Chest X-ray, AP view. Patient: 61 years old, sex F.
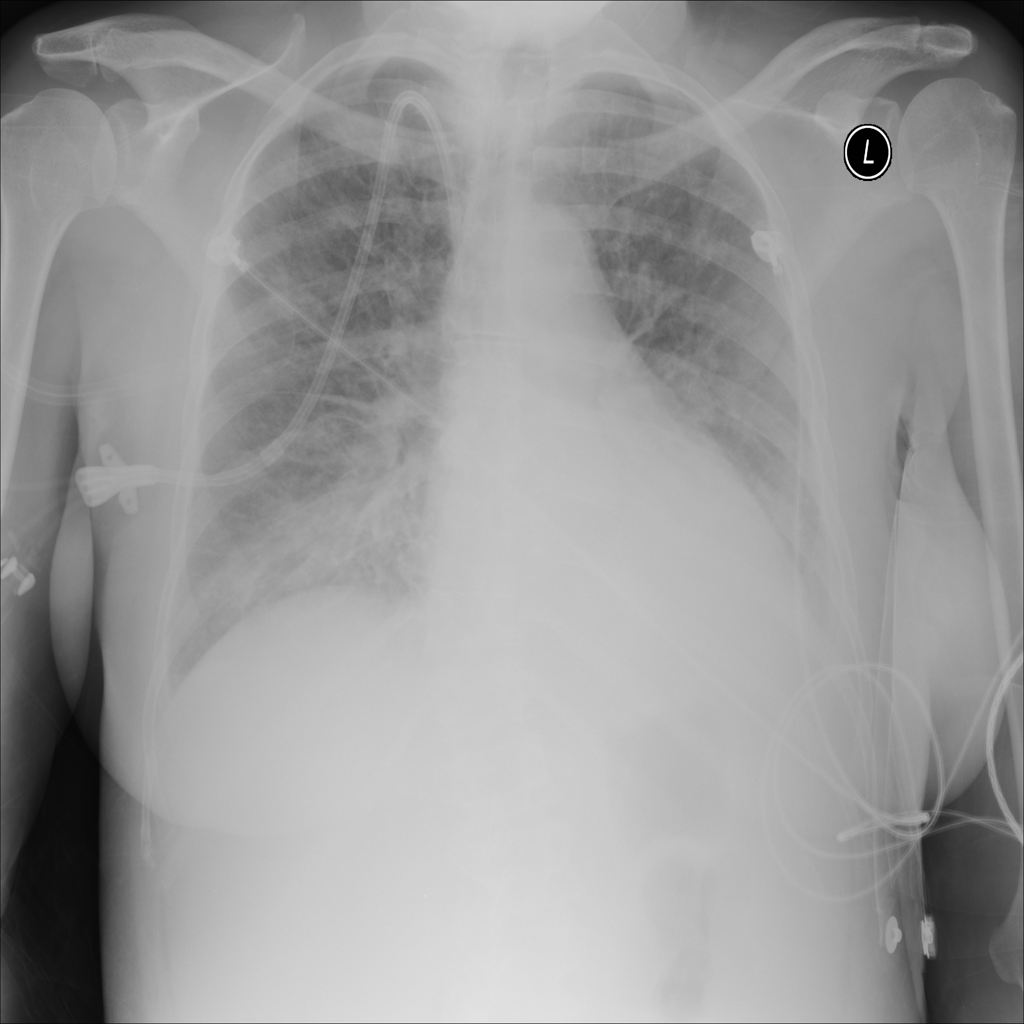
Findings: Atelectasis, Consolidation, Infiltration